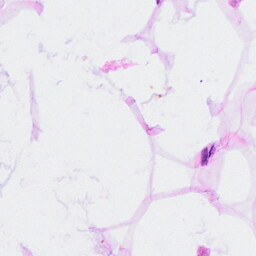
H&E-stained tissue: Breast